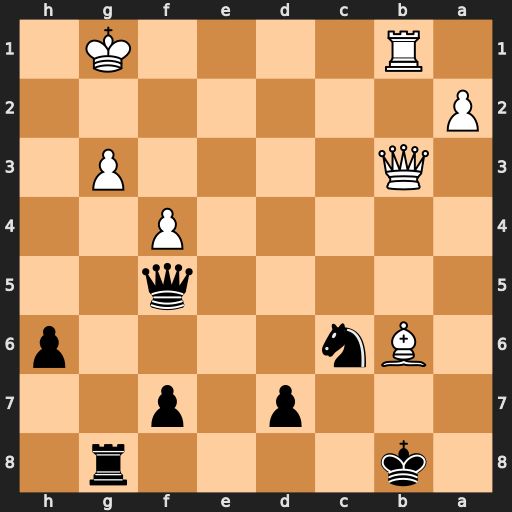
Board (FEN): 1k4r1/3p1p2/1Bn4p/5q2/5P2/1Q4P1/P7/1R4K1
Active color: b
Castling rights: -
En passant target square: -
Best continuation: Rxg3+ Qxg3 Qxb1+